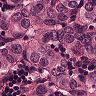
Metastatic tissue present: yes